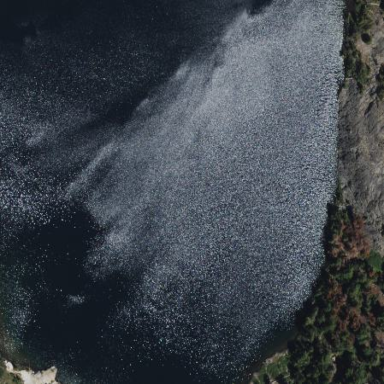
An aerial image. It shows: Serene lake.